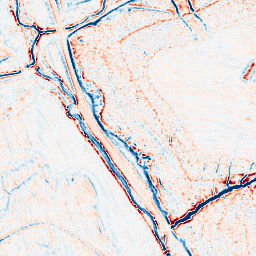
Category: edge_preserving
Decomposition family: bilateral
Decomposition parameters: d: 9
sigma_color: 50
sigma_space: 25
Upsampling method: quintic
Upsampling parameters: scale: 2
Upsampling scale: 2